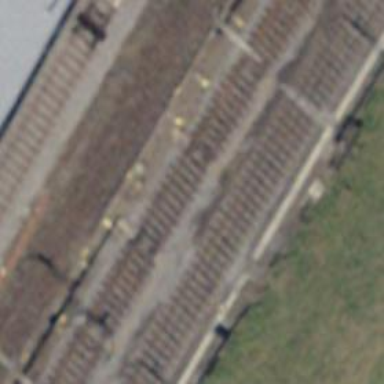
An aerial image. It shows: Railway switch.